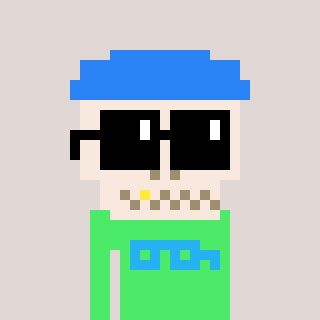
a pixel art character with square black sunglasses, a skeleton-hat-shaped head and a teal-colored body on a warm background